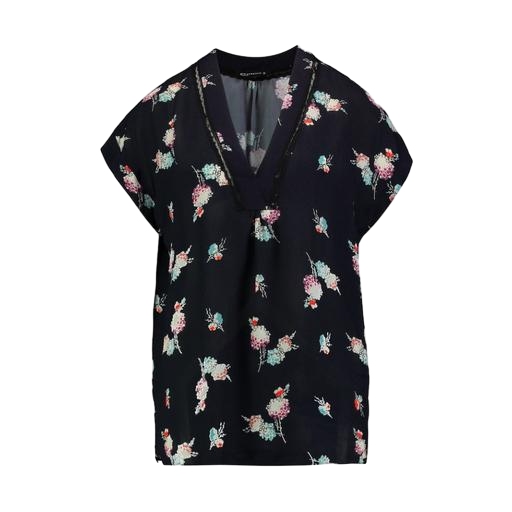
black printed short-sleeve top only macy, black plus size printed t-shirt only macy, black petite printed top only macy, white background